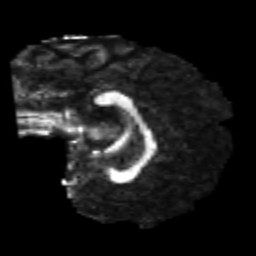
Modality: FA
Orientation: sagittal
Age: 23
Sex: female
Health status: healthy
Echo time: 0.074 s